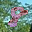
Label: 8